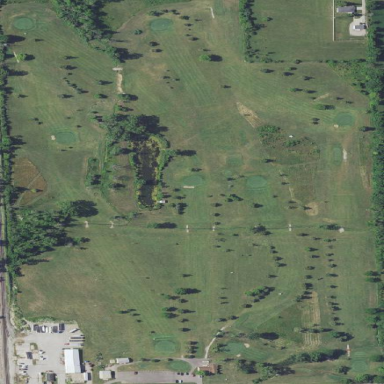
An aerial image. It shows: Golf course surrounded by greenery.